Question: I want to show a spinning wheel dialog while my app loads some data:

The spinning wheel dialog should show on a button click. I'm using the code below but it does now show the spinning wheel. What could be the problem?
'''
public void CheckAccount(String username, String password) {
try {
final ProgressDialog progDailog = ProgressDialog.show(this,
"Progress_bar or give anything you want",
"Give message like ....please wait....", true);
new Thread() {
public void run() {
try {
// sleep the thread, whatever time you want.
sleep(1000);
} catch (Exception e) {
}
progDailog.dismiss();
}
}.start();
//getting data code here
//getting data code here
//getting data code here
//getting data code here
//getting data code here
} catch (Exception e) {
Log.e(LOG_TAG, e.getMessage());
PopIt("CheckAccountError", e.getMessage(), "Denied");
}
}
'''
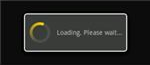
Answer: So, seeing that this answer is getting more and more upvotes, I have decided that I should take it upon myself to improve the quality of the answer. As I look at the original, I see no real 'answer' to the question of "what is the problem in my code?". I am leaving the original answer intact below to preserve the linking, which is what I am assuming has caused the answers popularity.
It is likely that you are violating the 'single thread model'. The Android UI Toolkit is not threadsafe, and should only be manipulated from the 'main' UI thread. Android has a handful of helpful methods you can use to ensure that your UI manipulations are done on the UI thread. Most of the details of these method calls can be found in the Android Painless Threading blog post (linked in the word 'one' below, and <URL>.
Looking at your code, the specific violation I see is that a 'ProgressDialog' is being created in what is likely the UI thread, which is then dismissed in the newly created background thread.
You would be better off encapsulating your background method in a 'Runnable' and using <URL> to do the work in the background.
Remember, there are many ways to do background, so take a look at what is available, and use what feels right for your situation.
Take a <URL>.
Also, here are some other StackOverflow questions that are similar
<URL>
<URL>
<URL>
<URL>
<URL>
<URL>